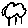
Label: cloud